Field crop: maize
Growth stage: 2
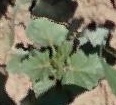
Species: datura